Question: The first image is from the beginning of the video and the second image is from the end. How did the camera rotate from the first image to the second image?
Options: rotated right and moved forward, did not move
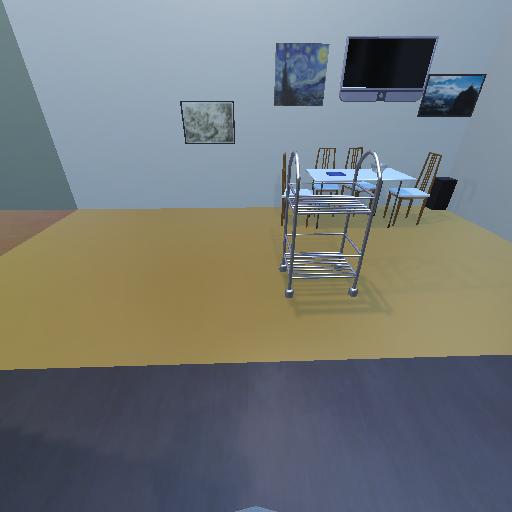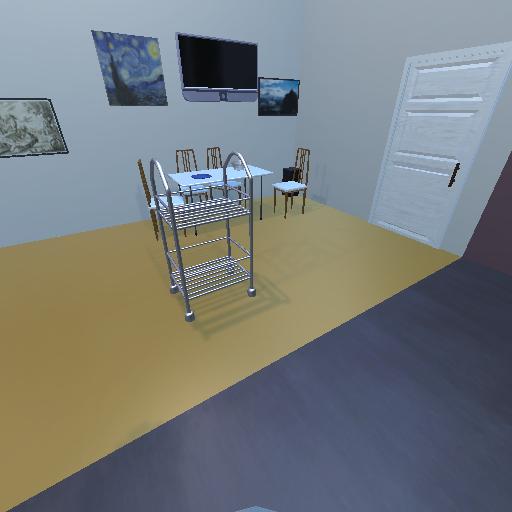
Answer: rotated right and moved forward